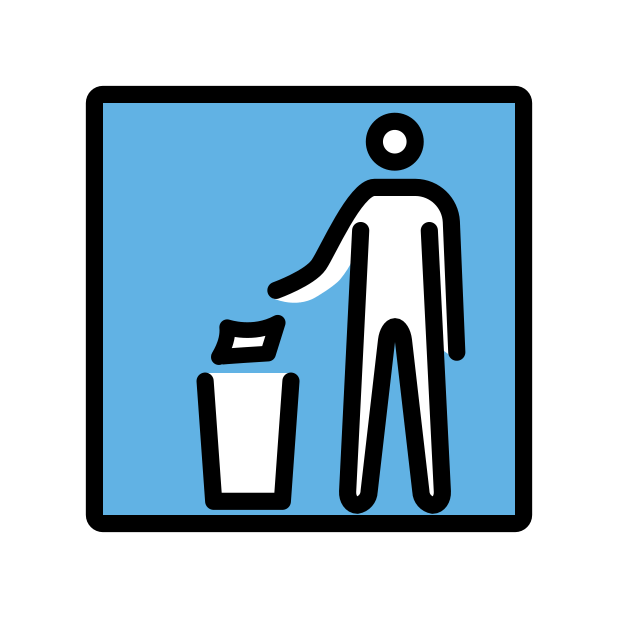
Emoji: 🚮
Name: put litter in its place symbol
Unicode: 0x1f6ae